Question: I have a forums/topics/post model relationship that I am trying to test out for the index page.
Here is my test:
'''
test "index" do
get forum_topic_posts_path
assert_response :success
end
'''
This is my url from rake routes:

Here is where my test is failing:
'''
PostsControllerTest#test_index:
ActionController::UrlGenerationError: No route matches {:action=>"index", :controller=>"posts"} missing required keys: [:forum_id, :topic_id]
'''
This is my index action for my posts controller:
'''
def index
@posts = Forum.find(params[:forum_id]).topics.posts
end
'''
What seems to be the problem here? I have specified where to search for the posts through the Forum.find(params) options and the topic_id should be included in that query. Although I have to admit this does seem cumbersome to write and I feel as if there is a better way to do this,I can't think of any other way. Can someone help me pinpoint where the problem is? Do I need to specify a particular topic parameter as well?
I
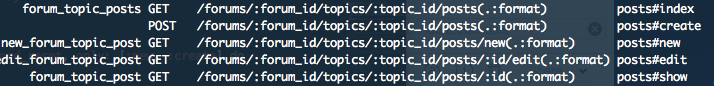
Answer: You're missing the required ids from the GET request. You need have a forum and a topic to reference in order for the path to work. The last part of the error message gives the hint as to what's wrong: "missing required keys". The test should look more like the below, although you may need to add the required attributes to create a forum and topic.
'''
test "GET #index" do
forum = Forum.create
topic = forum.topics.create
get forum_topic_posts_path(forum.id,topic.id)
assert_response :success
end
'''
A couple additional thoughts: You do need to reference the topic id in your controller action in order to get the posts. Your index action isn't quite to convention. Triple nesting could be a bit of a flag for a refactoring that should happen somewhere in your code (depending on the context, which I admittedly don't know). The below action should get you to a 200 success based on the test above.
'''
def index
@forum = Forum.find params[:forum_id].to_s
@topic = @forum.topics.find params[:topic_id].to_s
@posts = @topic.posts
end
'''